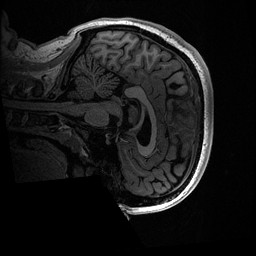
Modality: T1w
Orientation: sagittal
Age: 21
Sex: female
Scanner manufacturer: ge
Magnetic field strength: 3 T
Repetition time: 0.006952 s
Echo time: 0.00292 s